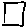
Label: square